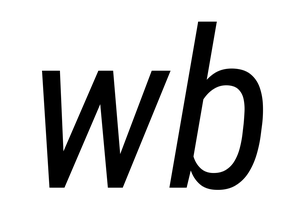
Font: Roboto-Italic_Condensed_Italic